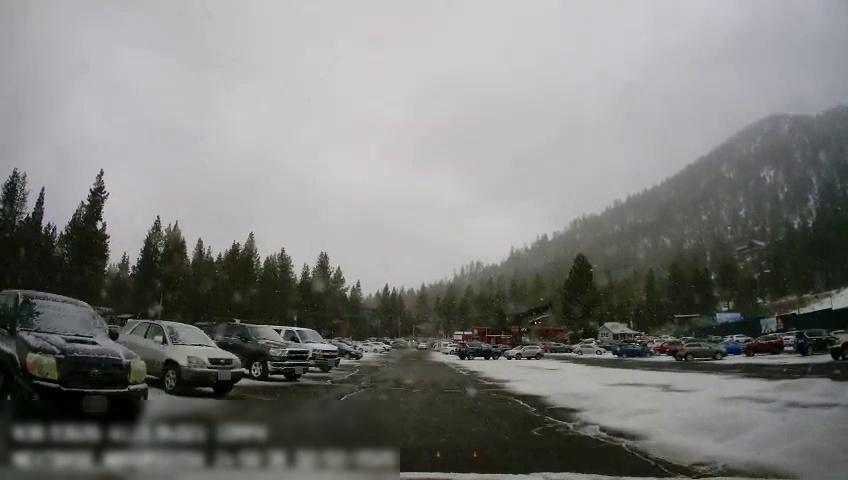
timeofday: Day
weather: Snowy
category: Vehicles | SUV
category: Vehicles | SUV
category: Vehicles | SUV
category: Vehicles | Car
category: Vehicles | SUV
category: Vehicles | Car
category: Vehicles | Car
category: Vehicles | Van
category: Vehicles | Truck
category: Vehicles | Truck
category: Vehicles | Car
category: Vehicles | Car
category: Vehicles | Car
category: Vehicles | Car
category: Vehicles | SUV
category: Vehicles | Car
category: Drivable Space